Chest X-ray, AP view. Patient: 40 years old, sex F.
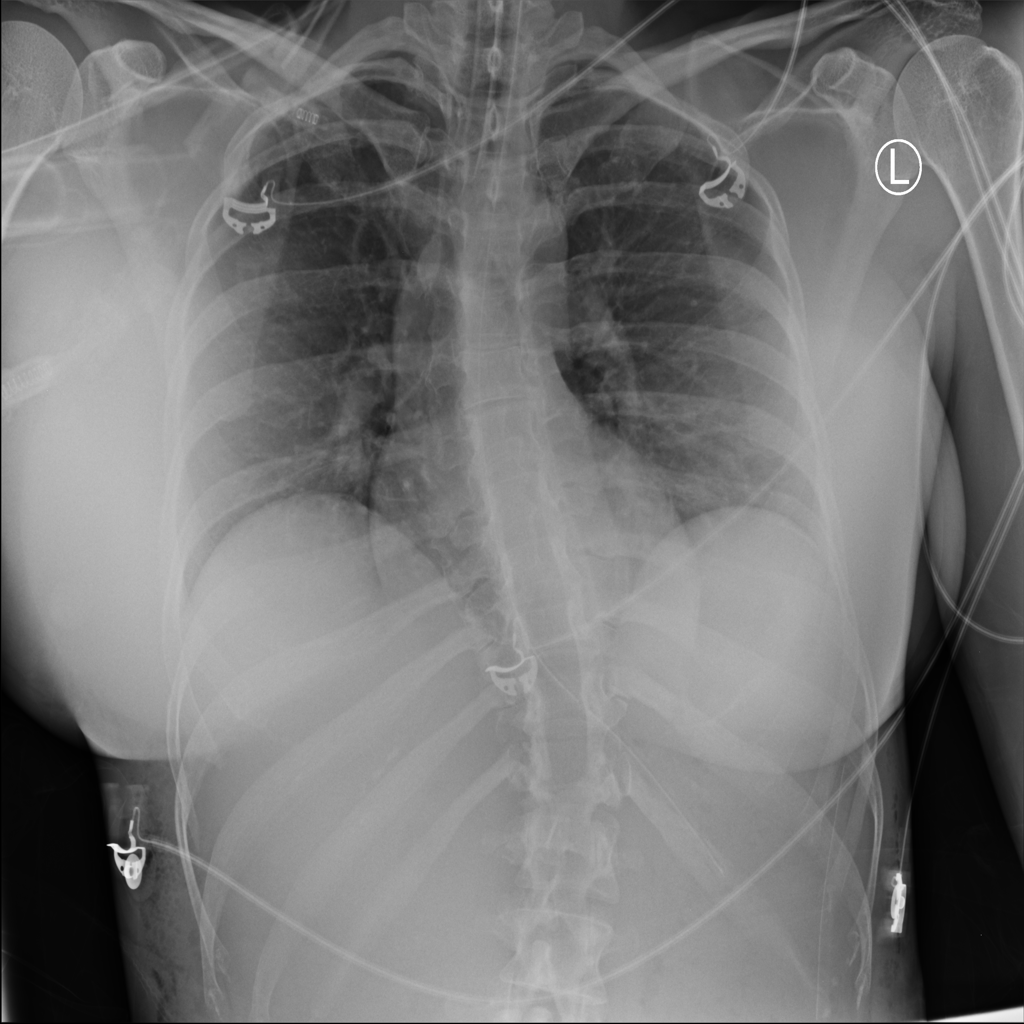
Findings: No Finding